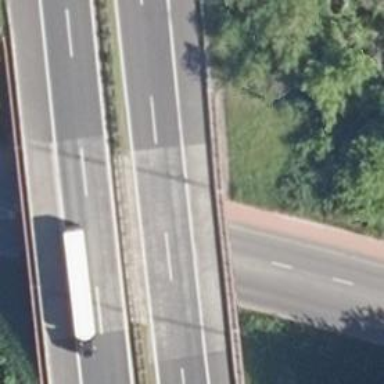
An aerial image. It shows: Motorway bridge with asphalt surface.